Question: I have below screen:

When I click Get More Button, it will add new Rounded Button. I have added Pan Gesture on the 'UIView' where all Rounded Buttons are added which will then draw a 'UIBezierPath' from Rounded Button only. Up to this point, everything works.
Now, I want the following:
1. I have parent UIView called playGroundView, which contains all Rounded Button. This will draw a Bezier Path for all those Buttons.
2. Once Bezier Path is drawn for all Buttons, then I click Move Button to animate all Rounded Button at once.
3. Once, all Button moves at the End Point of Bezier Path, then I can again draw further Bezier Path (Adding more steps for Rounded Button) connection to same path for same button.
4. After this, Final Move button will animate whole for same Button at once.
Refer to Below code for PlayGround UIView subclass:
'''
@interface PlayGroundView : UIView
@property (nonatomic, weak) PlayGroundViewController *playViewController;
@end
#import "PlayGroundView.h"
#import "RoundedButton.h"
#import "PlayGroundViewController.h"
@interface PlayGroundView () {
UIBezierPath *path;
BOOL isDrawPointInside;
}
@end
@implementation PlayGroundView
#pragma mark - View Methods -
- (id)initWithCoder:(NSCoder *)aDecoder {
if (self = [super initWithCoder:aDecoder])
[self commonInit];
return self;
}
- (id)initWithFrame:(CGRect)frame {
if (self = [super initWithFrame:frame])
[self commonInit];
return self;
}
- (void)drawRect:(CGRect)rect {
[[UIColor redColor] setStroke];
[path stroke];
}
#pragma mark - Action Methods -
- (void)pan:(UIPanGestureRecognizer *)pan {
CGPoint currentPoint = [pan locationInView:self];
// NSLog(@"currentPoint: %@", NSStringFromCGPoint(currentPoint));
if (pan.state == UIGestureRecognizerStateBegan) {
NSMutableArray *buttonAry = [NSMutableArray array];
buttonAry = self.playViewController.rBtnOpponentPlayerList;
[buttonAry addObjectsFromArray:self.playViewController.rBtnPlayerList];
for (int i=0; i<buttonAry.count; i++) {
UIButton *btn = [buttonAry objectAtIndex:i];
CGRect nearByRect = CGRectMake(btn.frame.origin.x - 20, btn.frame.origin.y - 20, btn.frame.size.width + 40, btn.frame.size.height + 40);
if (CGRectContainsPoint(nearByRect, currentPoint)) {
isDrawPointInside = YES;
[path moveToPoint:btn.center];
// NSLog(@"point is inside....");
}
}
}
if (pan.state == UIGestureRecognizerStateChanged) {
if (isDrawPointInside) {
[path addLineToPoint:currentPoint];
[self setNeedsDisplay];
}
}
if (pan.state == UIGestureRecognizerStateEnded) {
isDrawPointInside = NO;
// NSLog(@"pan ended");
}
}
#pragma mark - Helper Methods -
- (void)commonInit {
path = [UIBezierPath bezierPath];
path.lineWidth = 3.0;
// Capture touches
UIPanGestureRecognizer *pan = [[UIPanGestureRecognizer alloc] initWithTarget:self action:@selector(pan:)];
pan.maximumNumberOfTouches = pan.minimumNumberOfTouches = 1;
[self addGestureRecognizer:pan];
// Erase with long press
[self addGestureRecognizer:[[UILongPressGestureRecognizer alloc] initWithTarget:self action:@selector(erase)]];
}
- (void)erase {
path = [UIBezierPath bezierPath];
path.lineWidth = 3.0;
[self setNeedsDisplay];
}
@end
'''
I am still not able to manage all Rounded Button state. Let me know the best way to manage all the step of Rounded Button while moving.
I have referred to: <URL>
My Full Demo code is available at: <URL>
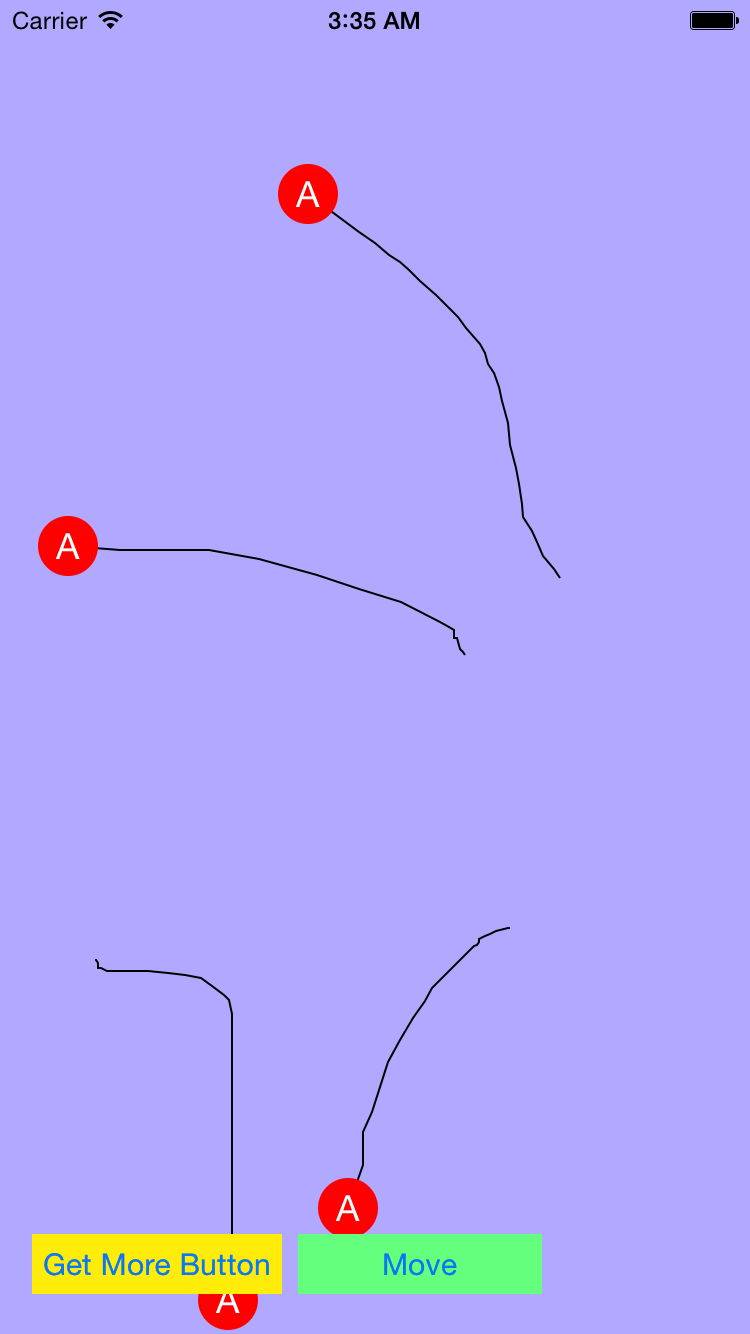
Answer: To achieve the things, I have used UIBezierPath+Points category. Apart from that, in my code following classes and logic is used:
In PlayGroundView, I edited the code in drawRect method, rest code is same:
'''
- (void)drawRect:(CGRect)rect {
[[UIColor redColor] setStroke];
for (int i=0; i<[self subviews].count; i++) {
RoundButton *tmpPlayerButton = [self.subviews objectAtIndex:i];
for (UIBezierPath *bezierPath in tmpPlayerButton.allPathsOfPlayer) {
[bezierPath strokeWithBlendMode:kCGBlendModeNormal alpha:1.0];
}
}
[path stroke];
}
'''
In my ViewController class, in Get More Buttons below code goes:
'''
- (IBAction)getBallPressed:(id)sender {
[self moveBalls];
// self.playView.viewController = self;
int xPos = self.view.frame.size.width-30;
int yPos = self.view.frame.size.height-30;
int btnXPos = arc4random_uniform(xPos);
int btnYPos = arc4random_uniform(yPos);
RoundButton *newButton = [[RoundButton alloc] initWithFrame:CGRectMake(btnXPos, btnYPos, 30, 30)];
[newButton setBackgroundColor:[UIColor redColor]];
newButton.layer.cornerRadius = newButton.frame.size.height/2;
[newButton setTitle:[self randomStringWithLength:1] forState:UIControlStateNormal];
UILongPressGestureRecognizer *longGesture = [[UILongPressGestureRecognizer alloc] initWithTarget:self action:@selector(longGestureRecognized:)];
[newButton addGestureRecognizer:longGesture];
[self.playView.playerArray addObject:newButton];
[self.playView addSubview:newButton];
}
- (void)moveBalls {
for (int i=0; i<[self.playView subviews].count; i++) {
RoundButton *playerButton = [self.playView.subviews objectAtIndex:i];
if (playerButton.isEditPath) {
id point = [[[playerButton.allPathsOfPlayer lastObject] points] lastObject];
CGPoint lastPoint = [point CGPointValue];
NSLog(@"lastPoint: %@", NSStringFromCGPoint(lastPoint));
[playerButton setCenter:lastPoint];
}
}
}
'''
In Move Button, below code goes, which allows me to move all my Round Button simultaneously which is my Exact requirement:
'''
- (void)playAnimation {
for (int i=0; i<self.playView.subviews.count; i++) {
//Prepare the animation - we use keyframe animation for animations of this complexity
CAKeyframeAnimation *pathAnimation = [CAKeyframeAnimation animationWithKeyPath:@"position"];
//Set some variables on the animation
pathAnimation.calculationMode = kCAAnimationPaced;
//We want the animation to persist - not so important in this case - but kept for clarity
//If we animated something from left to right - and we wanted it to stay in the new position,
//then we would need these parameters
pathAnimation.fillMode = kCAFillModeForwards;
pathAnimation.removedOnCompletion = NO;
pathAnimation.duration = 2.0;
pathAnimation.repeatCount = 0;
RoundButton *tmpRoundButton;
UIBezierPath *path;
tmpRoundButton = [self.playView.subviews objectAtIndex:i];
for (int j=0; j<tmpRoundButton.allPathsOfPlayer.count; j++) {
if (path)
[path appendPath:[tmpRoundButton.allPathsOfPlayer objectAtIndex:j]];
else
path = [tmpRoundButton.allPathsOfPlayer objectAtIndex:j];
//Now we have the path, we tell the animation we want to use this path - then we release the path
pathAnimation.path = [path CGPath];
[tmpRoundButton.layer addAnimation:pathAnimation forKey:@"moveTheSquare"];
}
[path moveToPoint:[[[path points] firstObject] CGPointValue]];
}
[self.playView setNeedsDisplay];
}
'''